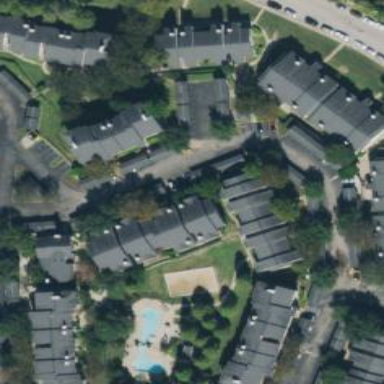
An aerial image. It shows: Residential area with apartments.